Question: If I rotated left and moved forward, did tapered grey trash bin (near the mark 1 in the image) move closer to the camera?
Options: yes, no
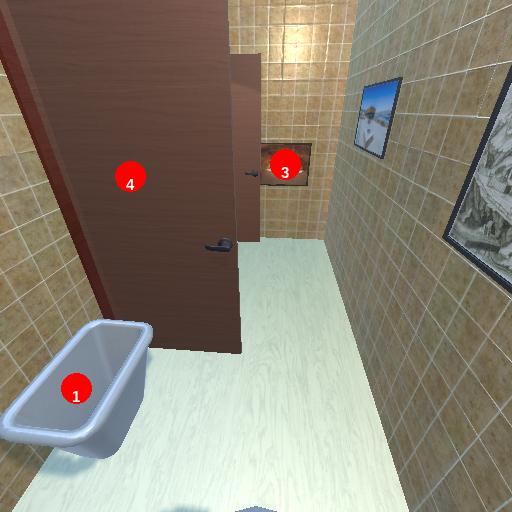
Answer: yes